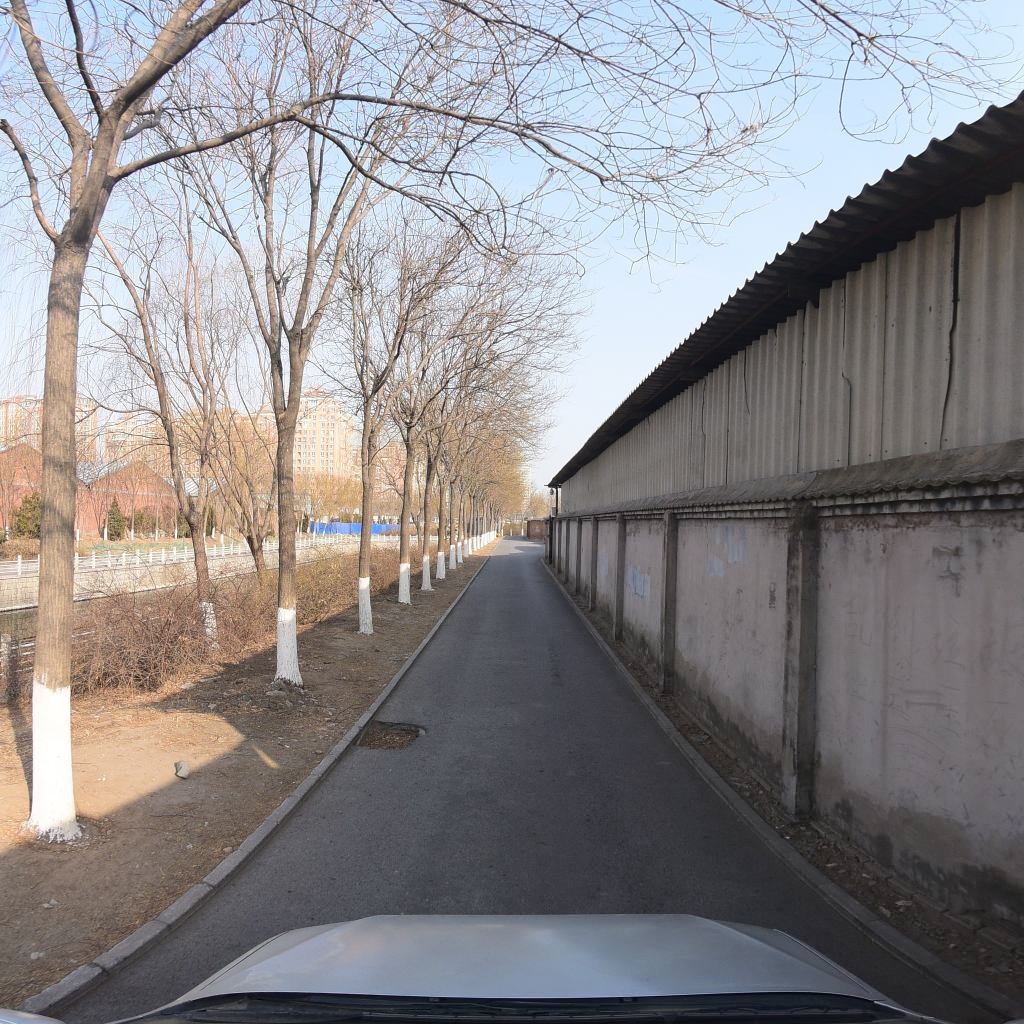
Region: Fengtai
Road damage annotations: pothole